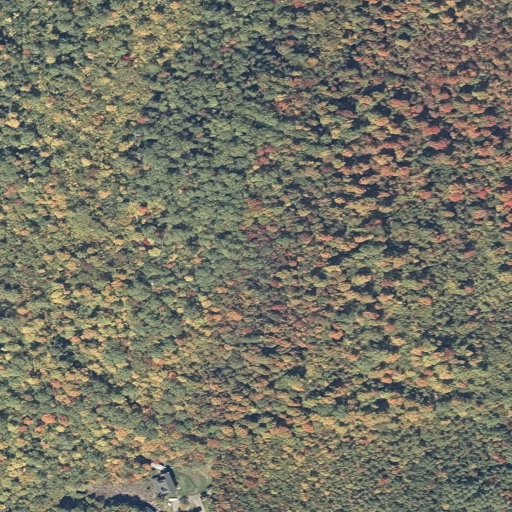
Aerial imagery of mountain in Maine named Pierce Hill containing deciduous forest, mixed forest, shrub, and open development